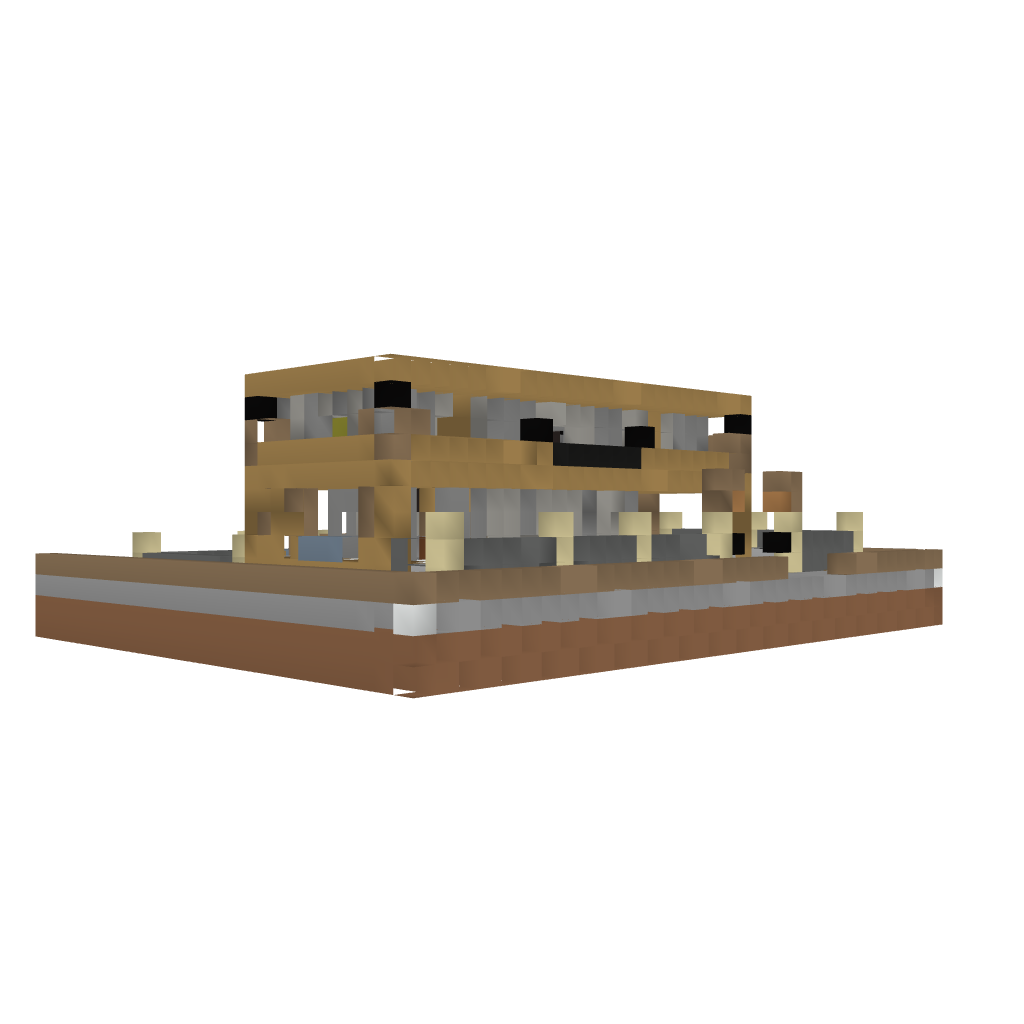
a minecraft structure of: Simple House 02